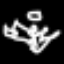
Label: angel